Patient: sex M, age 62
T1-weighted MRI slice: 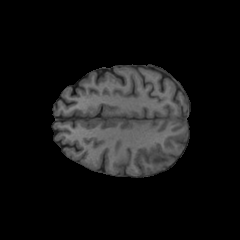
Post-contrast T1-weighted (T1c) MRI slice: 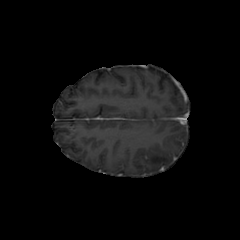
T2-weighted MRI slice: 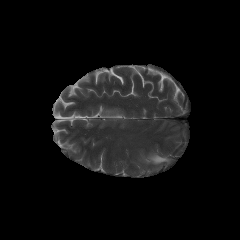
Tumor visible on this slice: yes
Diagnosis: Glioblastoma, IDH-wildtype
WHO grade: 4